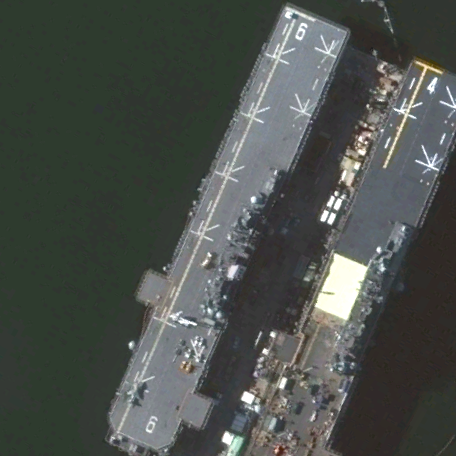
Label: assault